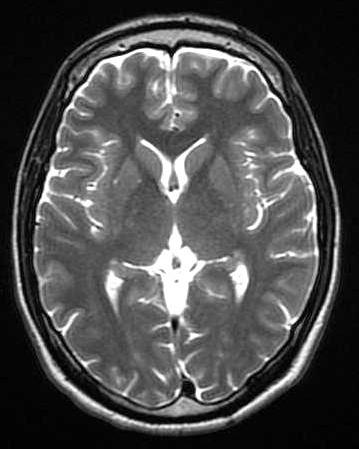
Label: notumor